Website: bh-photo
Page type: store-pickup
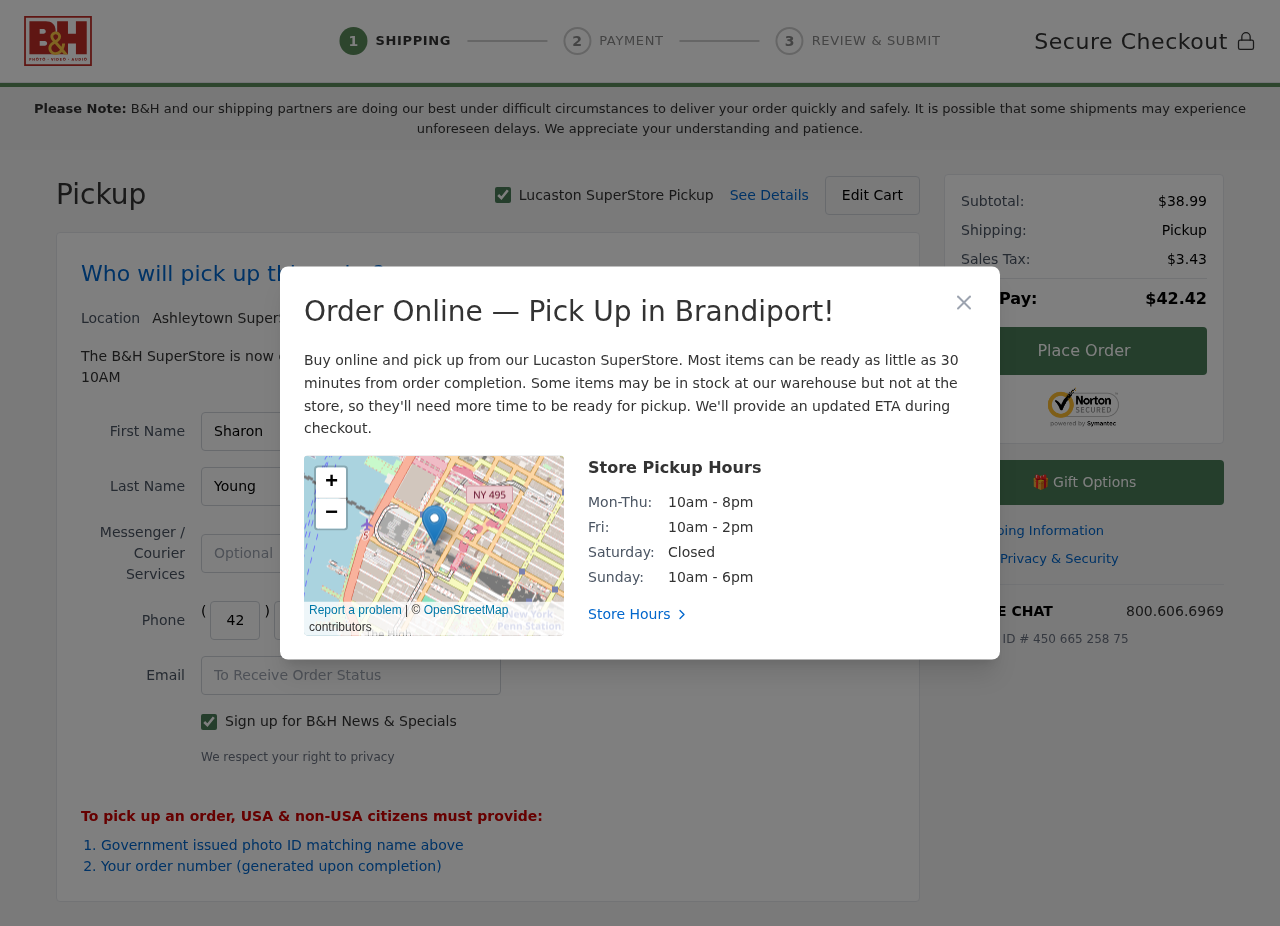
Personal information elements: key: PII_CITY
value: Lucaston
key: PII_CITY2
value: Ashleytown
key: PII_CITY3
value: Brandiport
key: PII_EMAIL
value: sharon_young@gmail.com
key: PII_FIRSTNAME
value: Sharon
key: PII_LASTNAME
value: Young
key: PII_PHONE_AREA
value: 428
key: PII_PHONE_PREFIX
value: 496
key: PII_PHONE_SUFFIX
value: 0876
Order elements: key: ORDER_SUBTOTAL
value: $38.99
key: ORDER_TAX
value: $3.43
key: ORDER_TOTAL
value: $42.42
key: ORDER_ID
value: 450 665 258 75